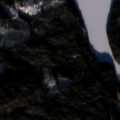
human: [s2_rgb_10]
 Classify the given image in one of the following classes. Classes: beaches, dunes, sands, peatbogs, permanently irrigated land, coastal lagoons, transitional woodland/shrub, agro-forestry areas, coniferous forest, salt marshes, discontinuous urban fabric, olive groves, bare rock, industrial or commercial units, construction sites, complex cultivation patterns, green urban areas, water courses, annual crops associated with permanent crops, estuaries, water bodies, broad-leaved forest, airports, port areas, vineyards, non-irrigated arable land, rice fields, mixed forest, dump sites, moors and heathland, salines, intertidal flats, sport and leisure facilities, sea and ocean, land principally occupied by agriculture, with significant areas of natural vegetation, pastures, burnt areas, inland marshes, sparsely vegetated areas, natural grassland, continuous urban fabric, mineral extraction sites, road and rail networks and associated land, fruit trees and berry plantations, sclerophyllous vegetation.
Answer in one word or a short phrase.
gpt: coniferous forest, mixed forest, transitional woodland/shrub, water bodies